Aerial crown-view tile of a tropical tree (Barro Colorado Island, Panama), acquired 20240813:
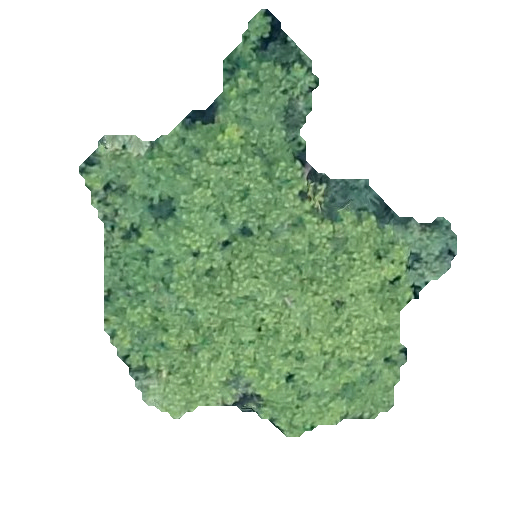
Species: Zanthoxylum ekmanii
GBIF accepted scientific name: Zanthoxylum ekmanii
Crown area: 135.992 m²